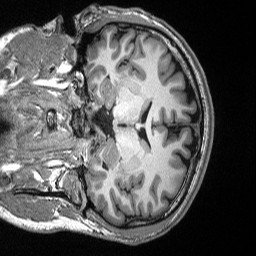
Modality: T1w
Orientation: coronal
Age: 25
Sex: male